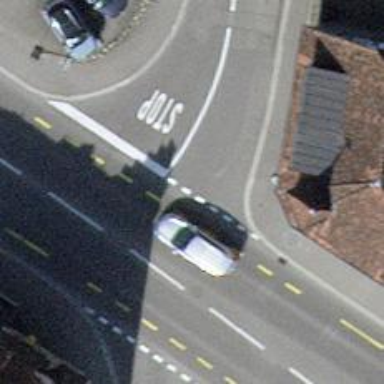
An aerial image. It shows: Stop road.